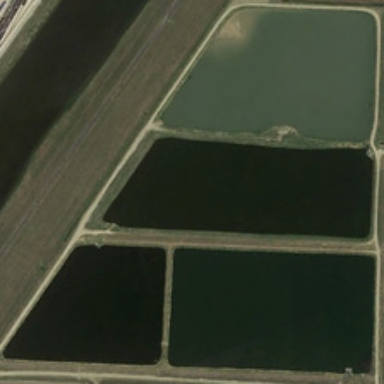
The big trapezoidal pond is combined by four little trapezoidal ponds .